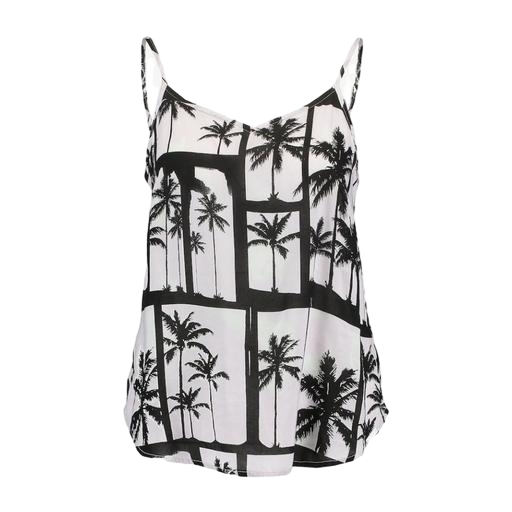
white printed tank top, printed tank top, patterned tank top, white background